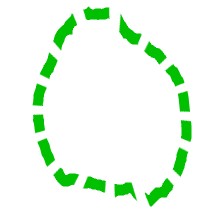
Shape: circle